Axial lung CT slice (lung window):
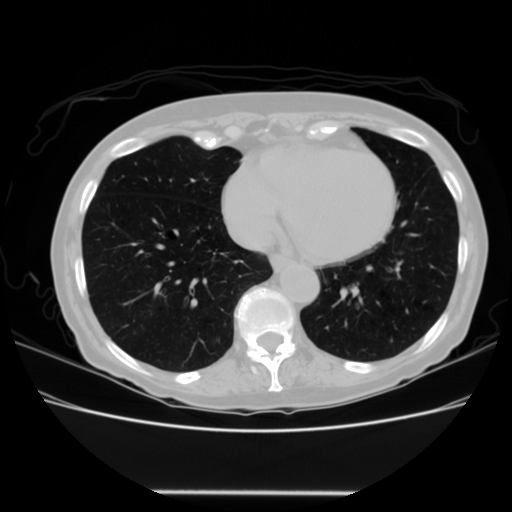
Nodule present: no